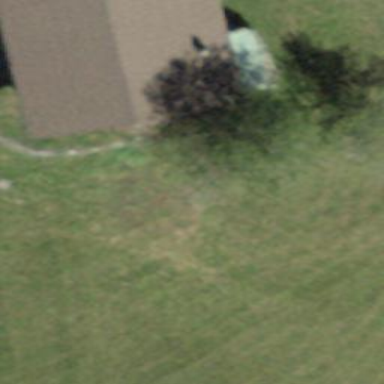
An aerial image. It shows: Barn.